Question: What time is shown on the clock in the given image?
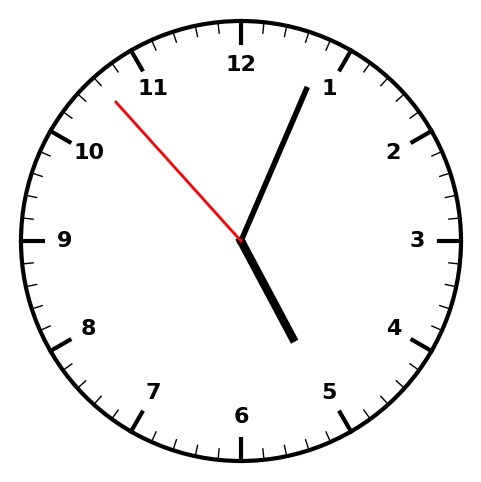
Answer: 05:03:53